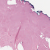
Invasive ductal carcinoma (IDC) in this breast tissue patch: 0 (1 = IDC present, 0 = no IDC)